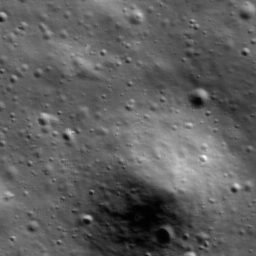
Host type: hard_negative
Lunar coordinates: latitude 65.504, longitude -151.68